Field crop: tomato
Growth stage: 2
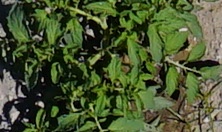
Species: tomato